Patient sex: F
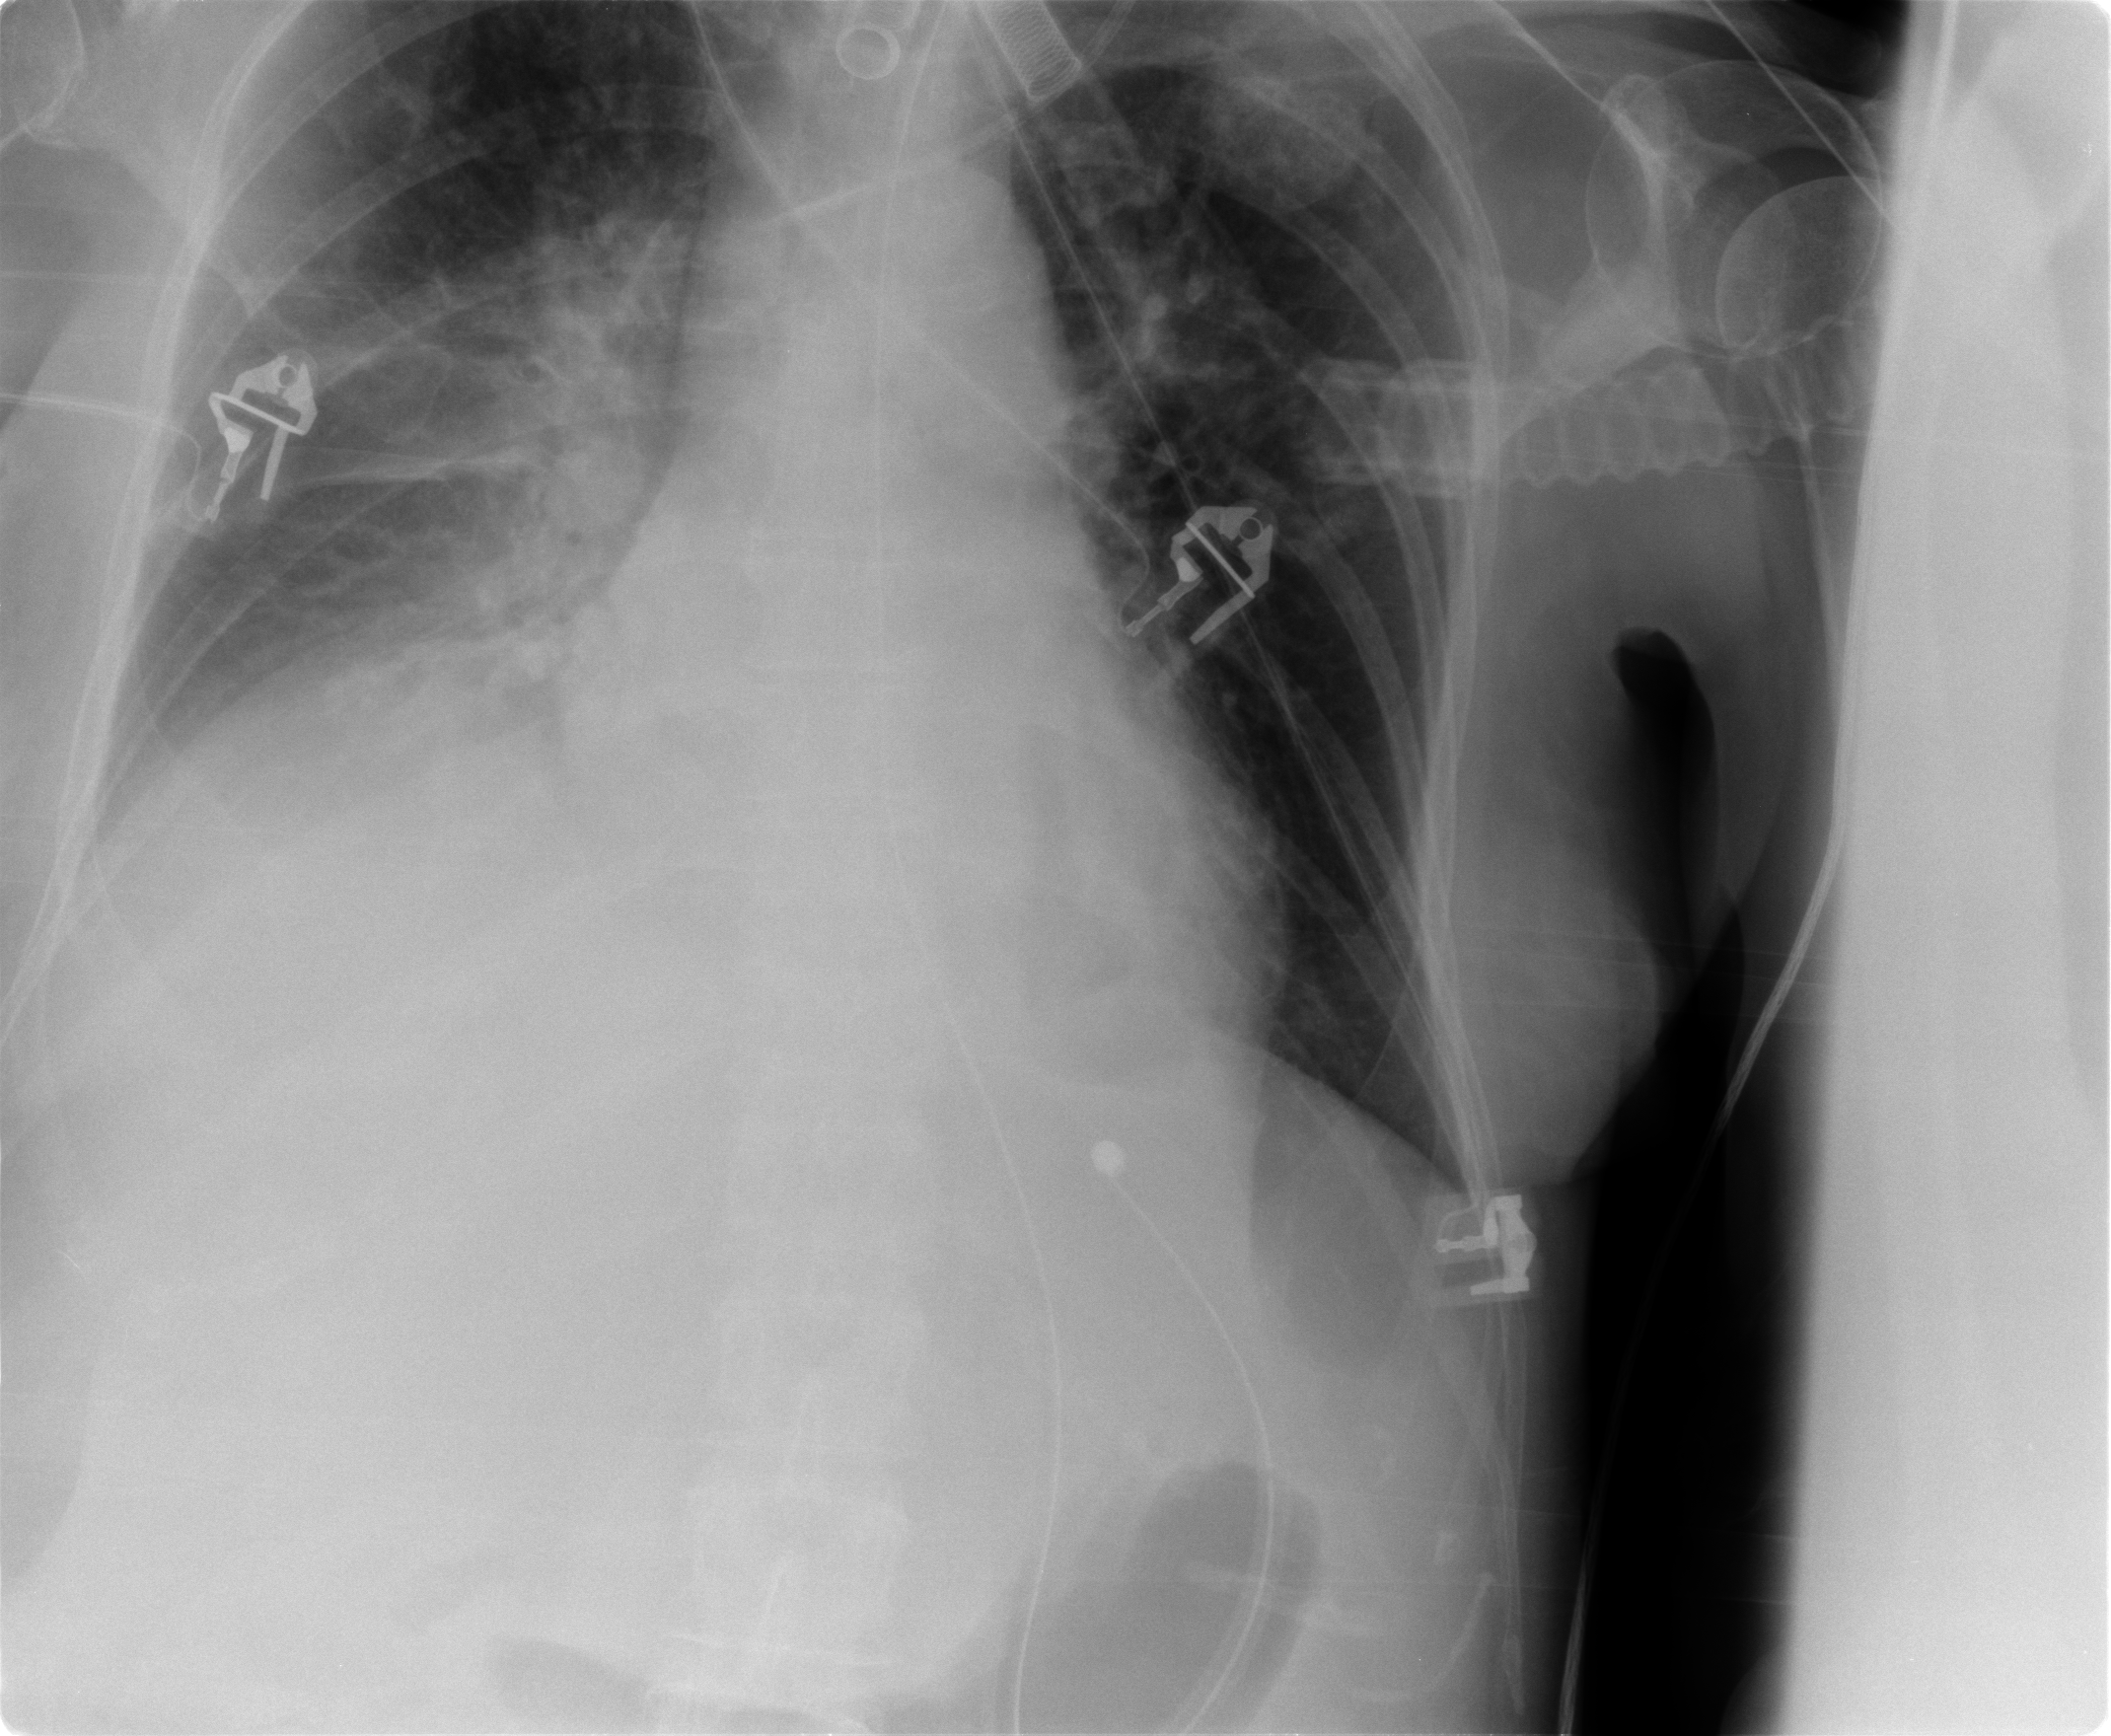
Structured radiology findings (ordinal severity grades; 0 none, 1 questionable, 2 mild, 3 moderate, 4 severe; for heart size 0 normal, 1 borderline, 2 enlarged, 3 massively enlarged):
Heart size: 0
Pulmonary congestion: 3
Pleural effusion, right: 2
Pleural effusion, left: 0
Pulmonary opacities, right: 0
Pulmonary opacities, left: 0
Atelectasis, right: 2
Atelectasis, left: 0